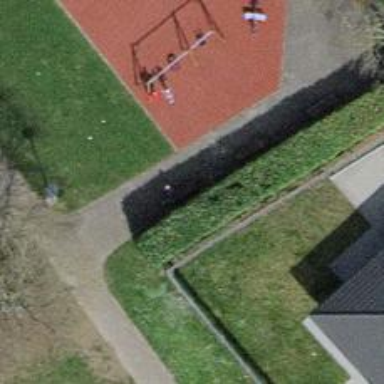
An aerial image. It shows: Bench.